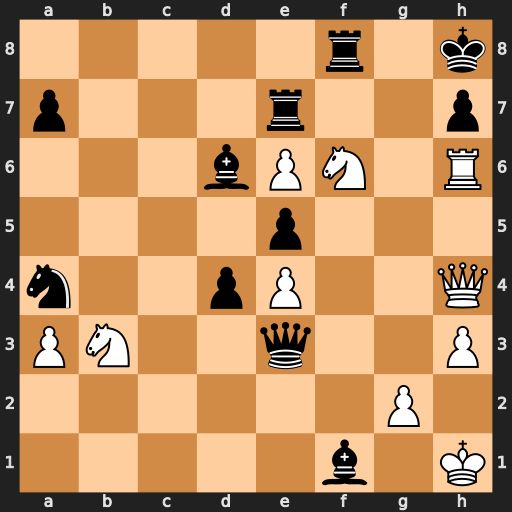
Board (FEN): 5r1k/p3r2p/3bPN1R/4p3/n2pP2Q/PN2q2P/6P1/5b1K
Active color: w
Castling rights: -
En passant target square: -
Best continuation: Rxh7+ Rxh7 Qxh7#